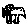
Label: cat